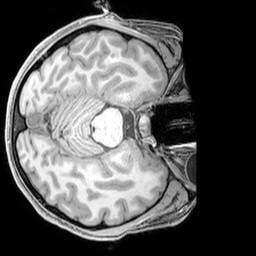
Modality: T1w
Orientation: axial
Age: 19
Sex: female
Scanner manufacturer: siemens
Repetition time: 2.3 s
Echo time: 0.00226 s